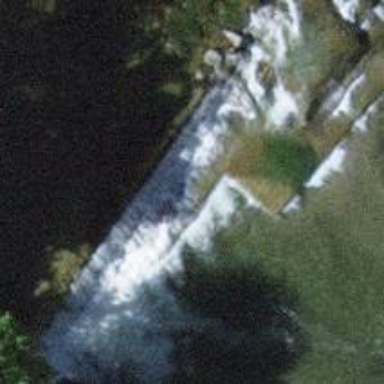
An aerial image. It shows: Weir in waterway.